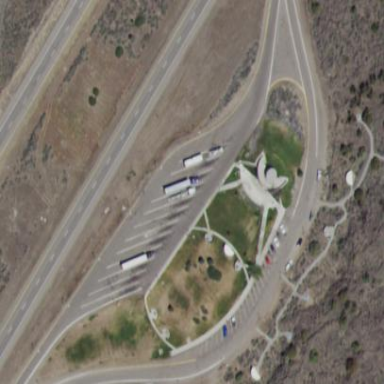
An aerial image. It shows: Rest area along the road.